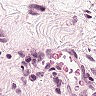
Metastatic tissue present: no